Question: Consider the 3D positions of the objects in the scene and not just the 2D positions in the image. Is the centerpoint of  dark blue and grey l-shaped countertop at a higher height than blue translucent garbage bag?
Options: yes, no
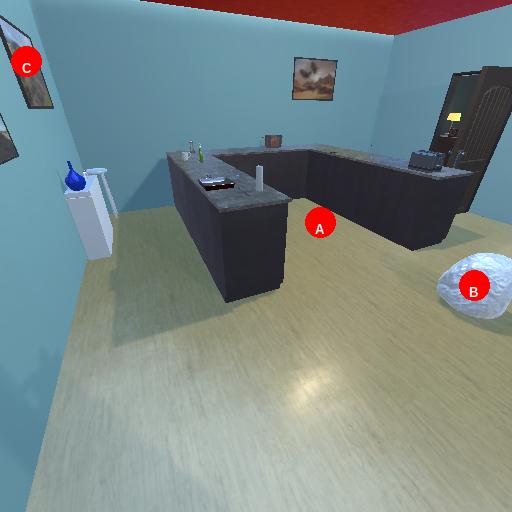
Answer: yes